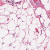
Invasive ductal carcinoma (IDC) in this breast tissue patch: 1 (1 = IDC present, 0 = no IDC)